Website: bh-photo
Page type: customer-info-address
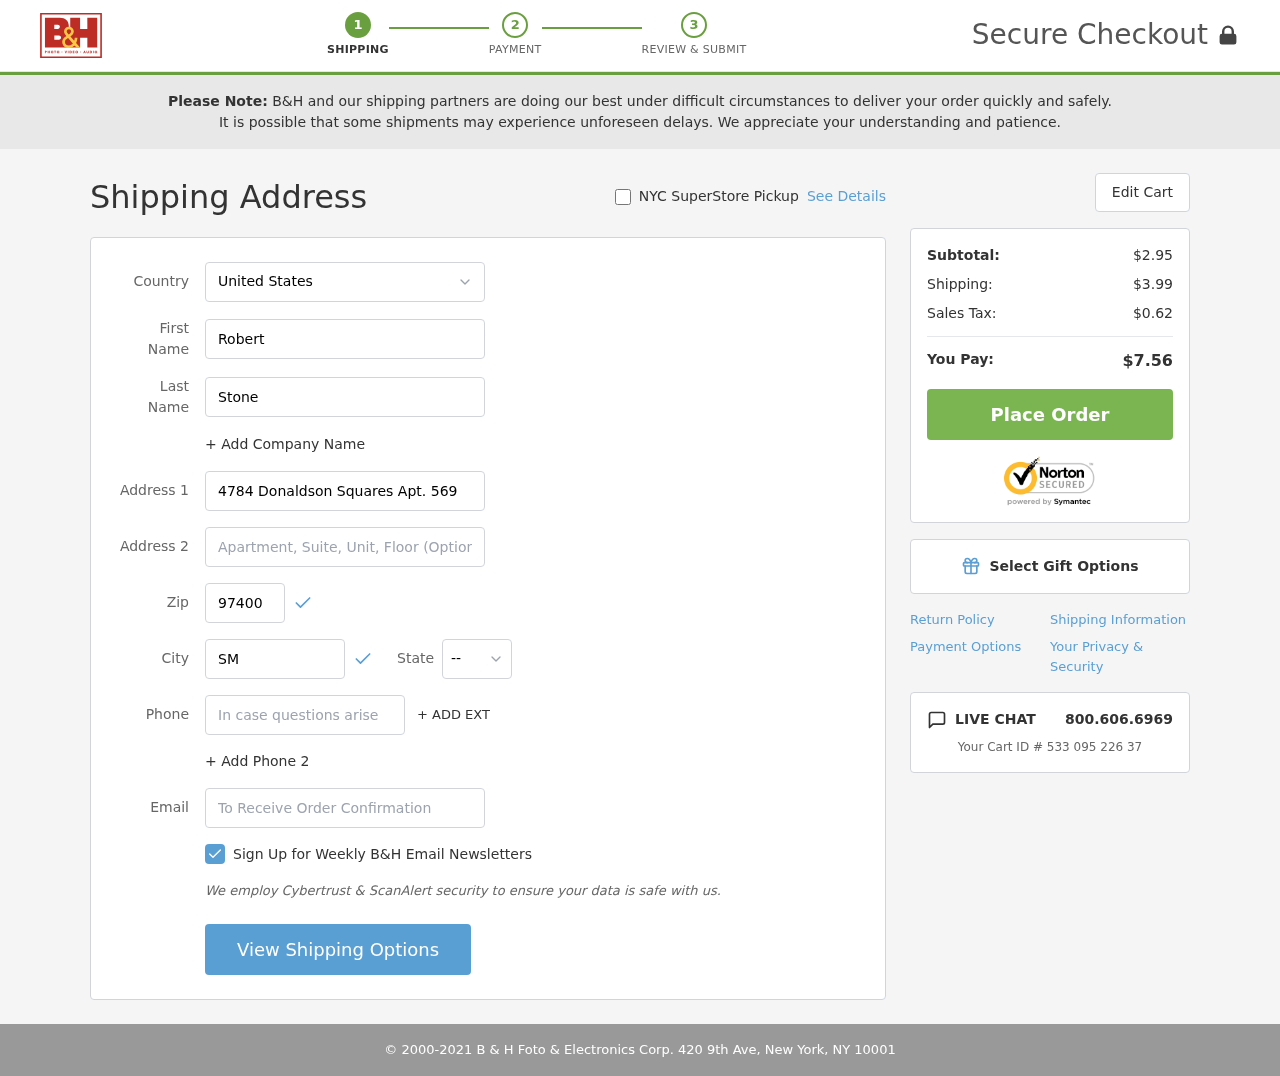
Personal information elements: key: PII_CITY
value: Smithport
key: PII_COUNTRY
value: United States
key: PII_EMAIL
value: rstone@hotmail.com
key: PII_FIRSTNAME
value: Robert
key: PII_LASTNAME
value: Stone
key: PII_PHONE
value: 2582311607
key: PII_POSTCODE
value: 97400
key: PII_STATE_ABBR
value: ID
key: PII_STREET
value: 4784 Donaldson Squares Apt. 569
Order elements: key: ORDER_SUBTOTAL
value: $2.95
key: ORDER_SHIPPING_COST
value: $3.99
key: ORDER_TAX
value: $0.62
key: ORDER_TOTAL
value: $7.56
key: ORDER_ID
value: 533 095 226 37